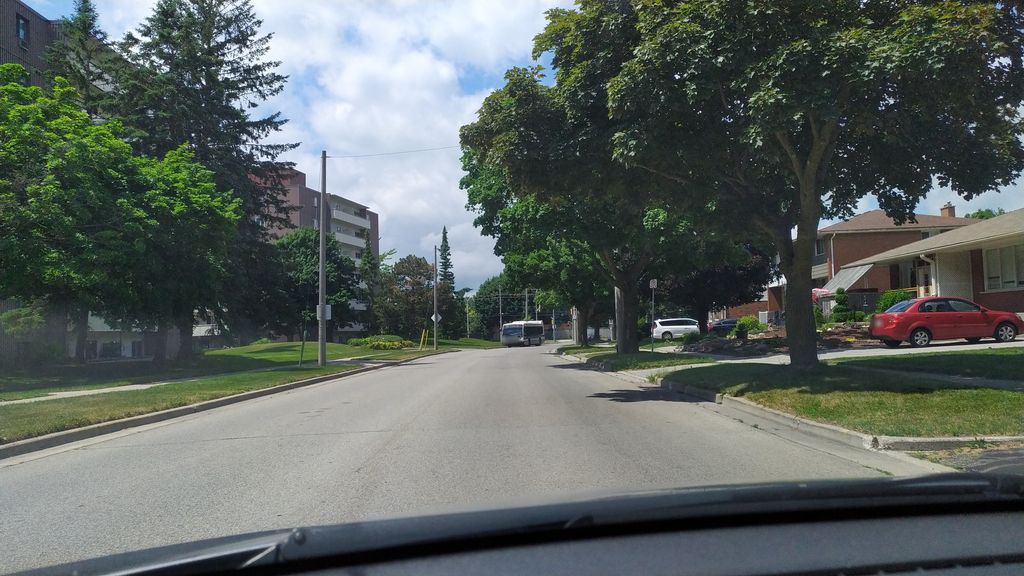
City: kitchener-waterloo